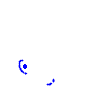
Particle: proton